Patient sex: M
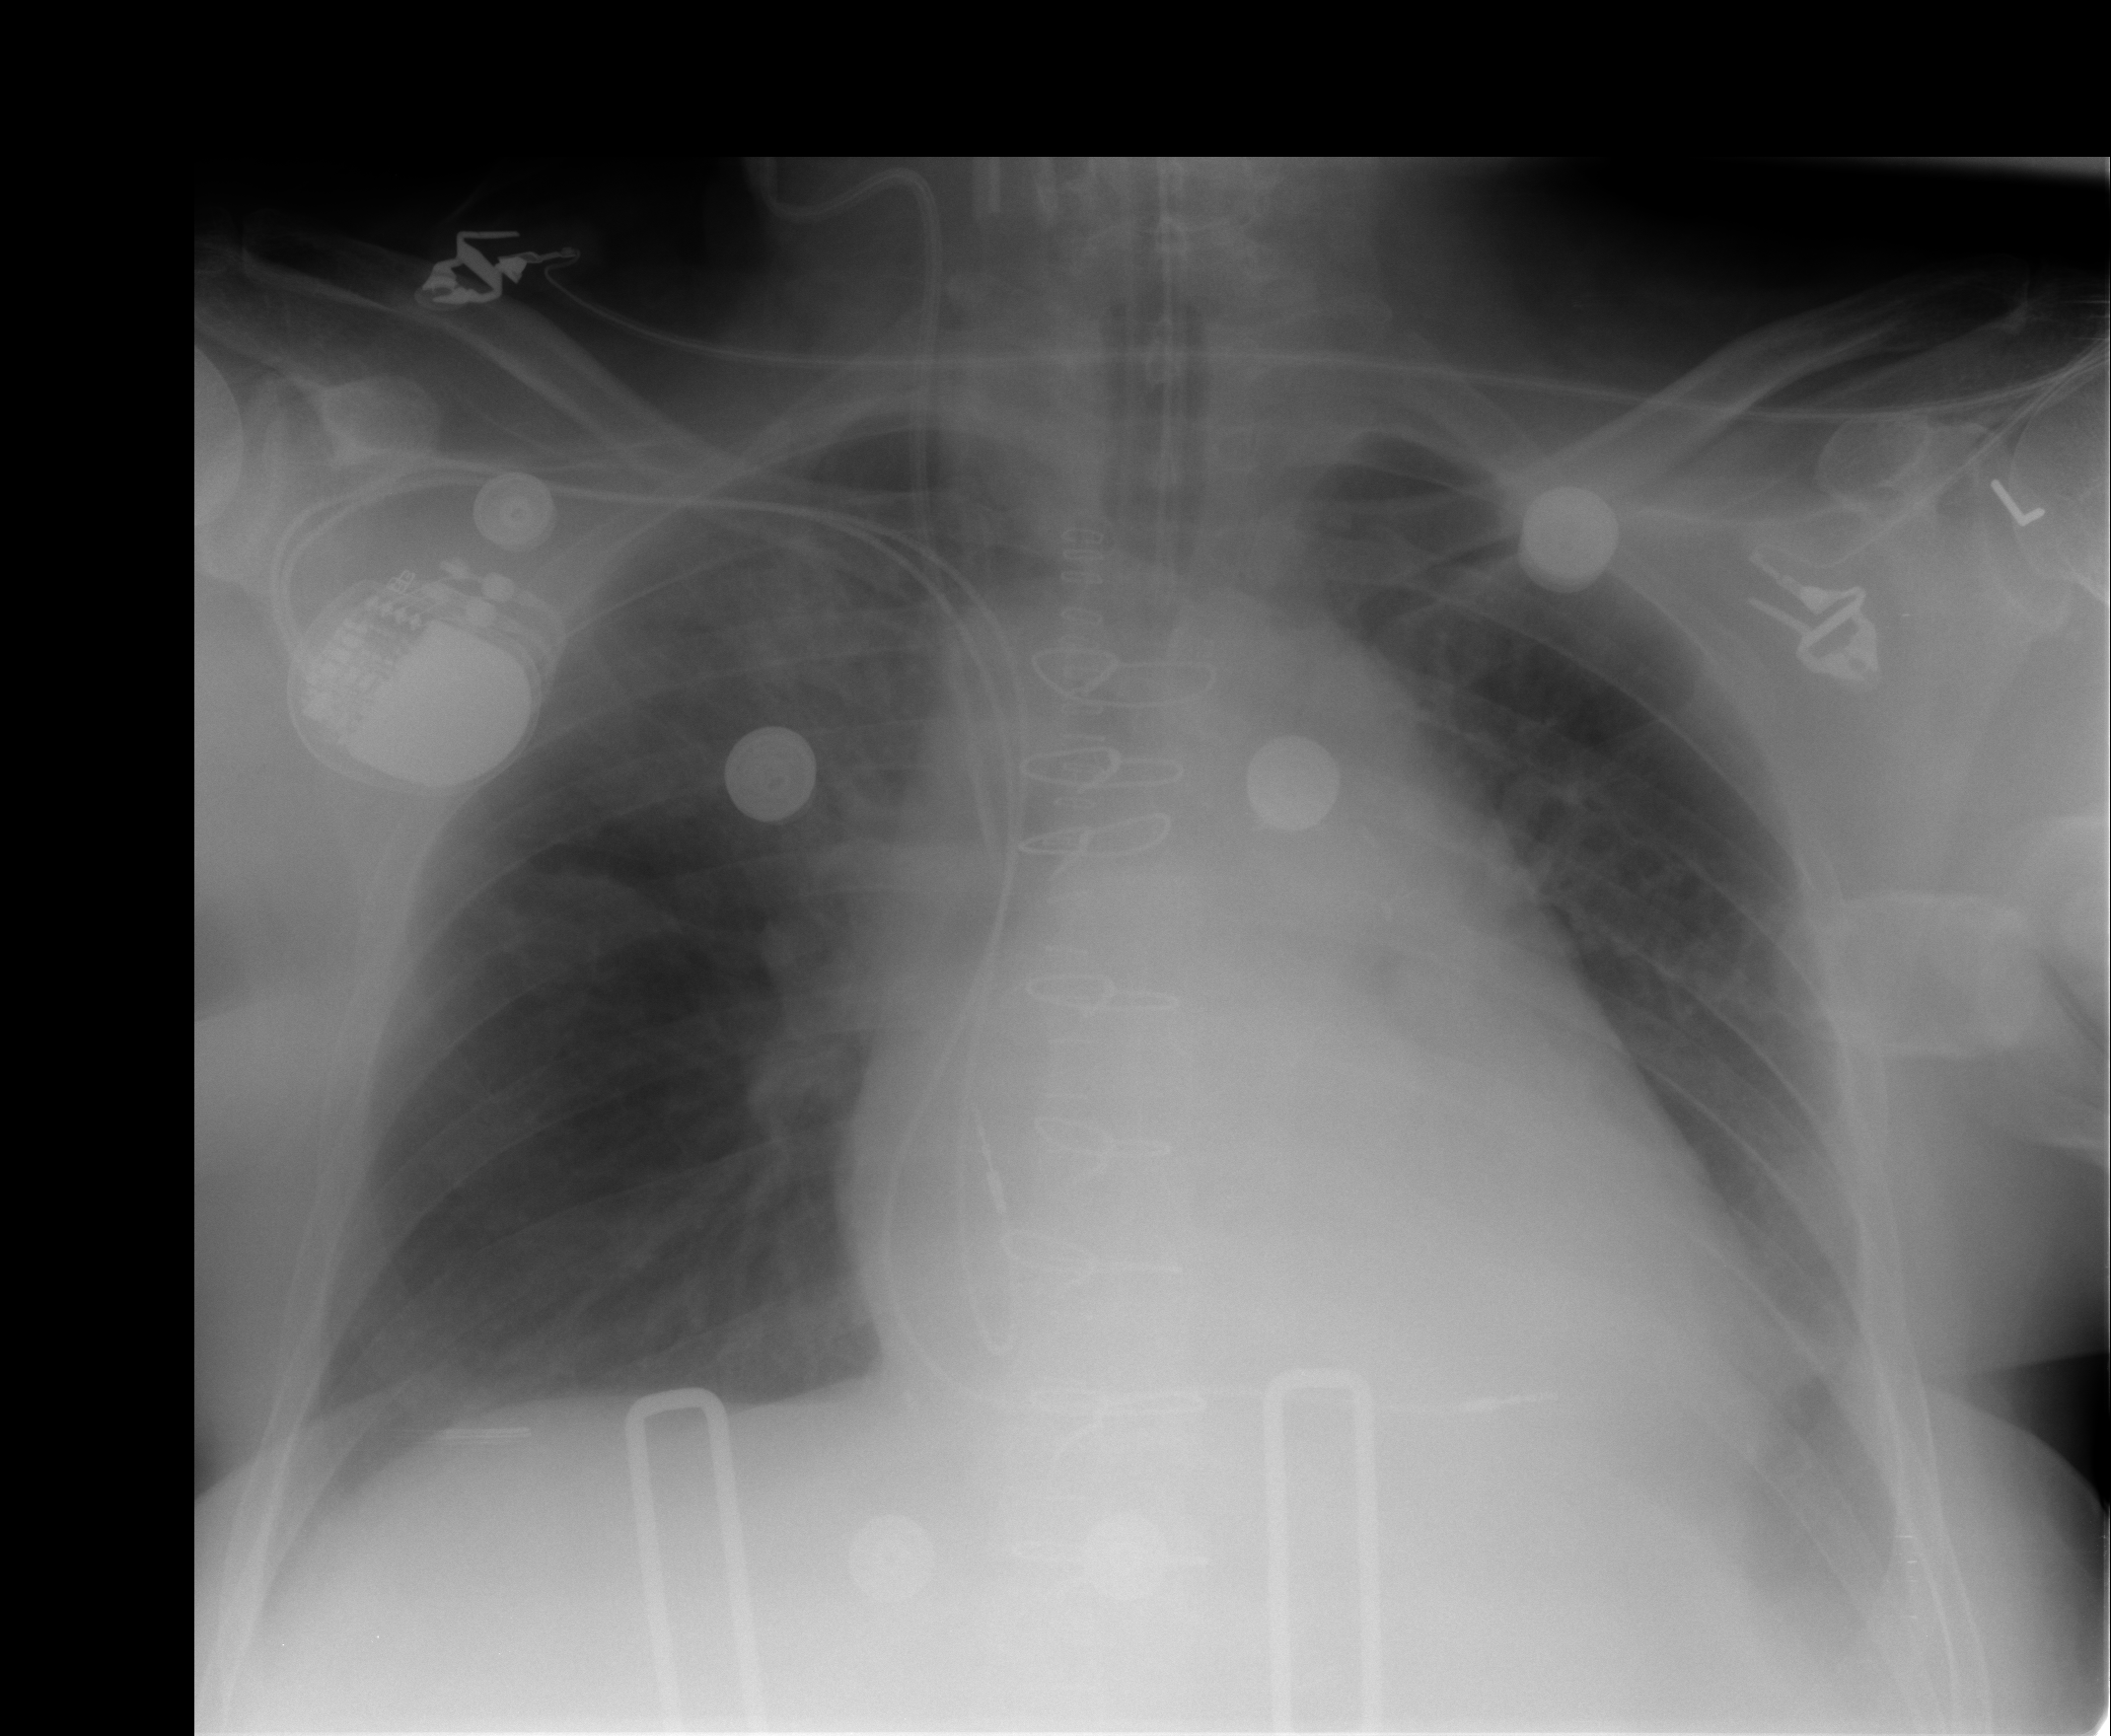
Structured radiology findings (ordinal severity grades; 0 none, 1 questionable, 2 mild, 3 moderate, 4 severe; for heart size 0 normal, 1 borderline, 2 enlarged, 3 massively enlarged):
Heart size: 2
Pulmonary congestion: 2
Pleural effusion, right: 0
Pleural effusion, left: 1
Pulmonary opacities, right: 0
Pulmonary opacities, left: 0
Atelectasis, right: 0
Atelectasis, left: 1